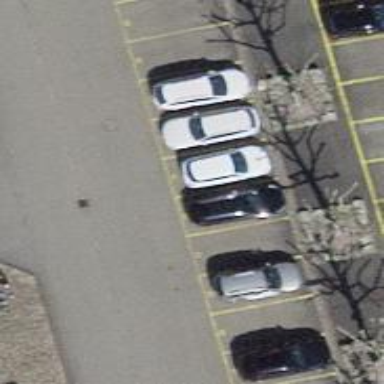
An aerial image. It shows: Parking available on the street side.